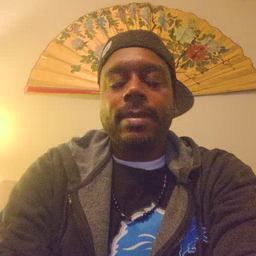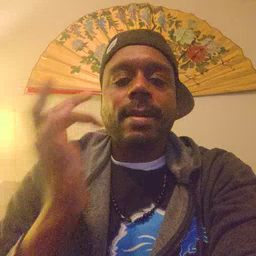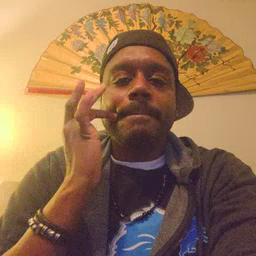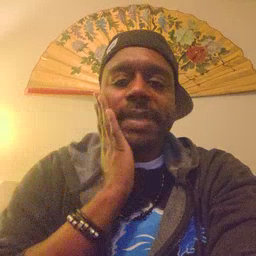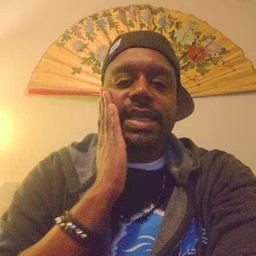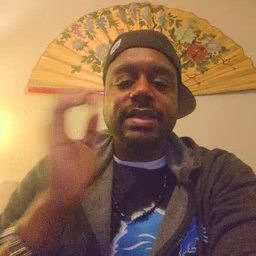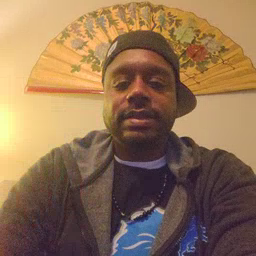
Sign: bee